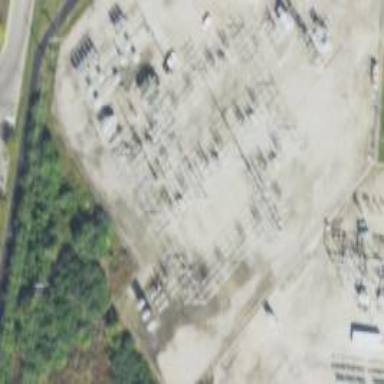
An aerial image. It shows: Switch for power supply.